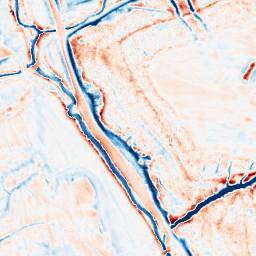
Category: edge_preserving
Decomposition family: guided
Decomposition parameters: radius: 4
eps: 0.01
Upsampling method: bicubic_16x
Upsampling parameters: scale: 16
Upsampling scale: 16